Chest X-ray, AP view. Patient: 29 years old, sex M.
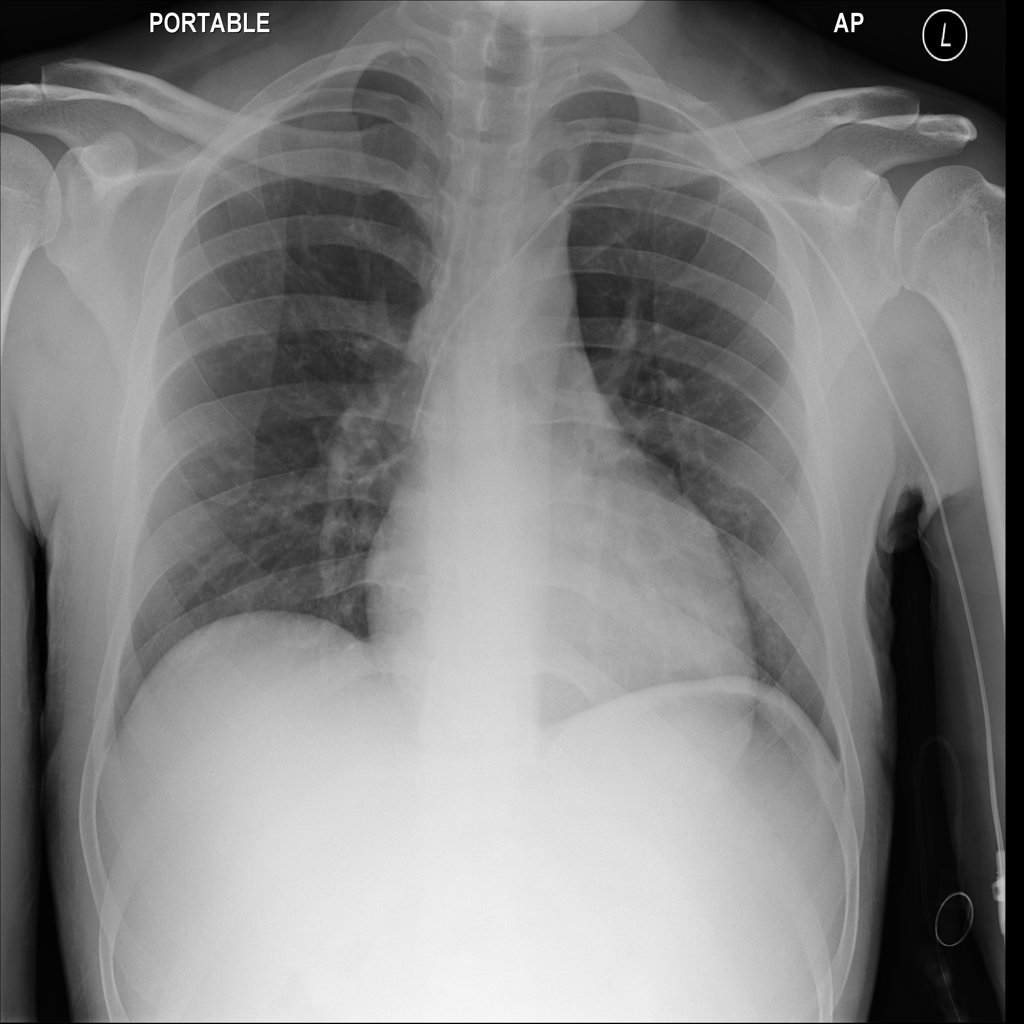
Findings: No Finding